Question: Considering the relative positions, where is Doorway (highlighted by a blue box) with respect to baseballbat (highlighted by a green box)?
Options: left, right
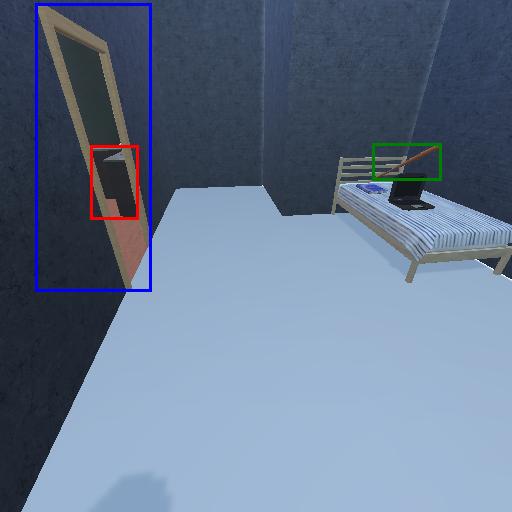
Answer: left